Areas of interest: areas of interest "Clothing and Footwear Industrial Park"
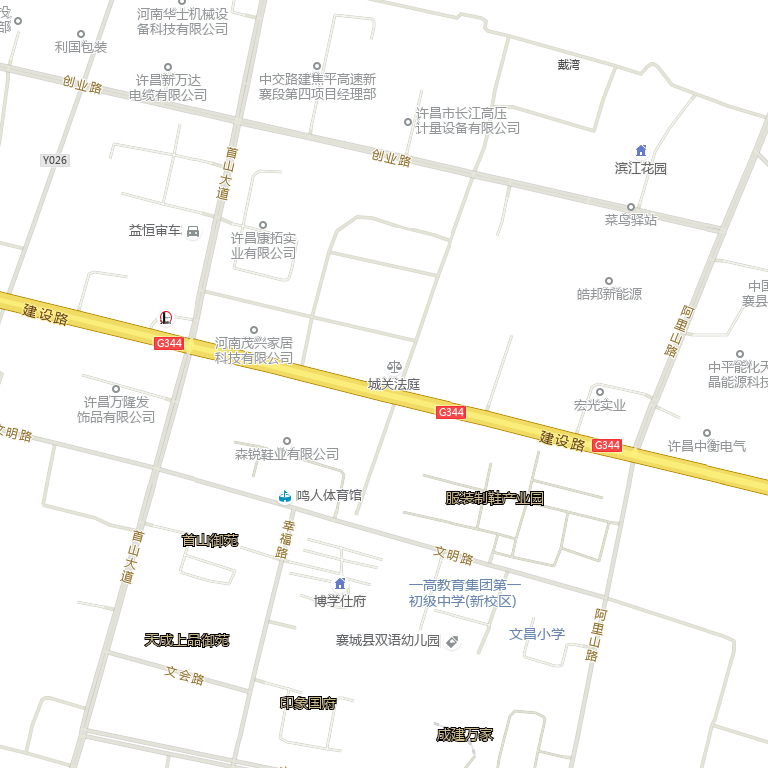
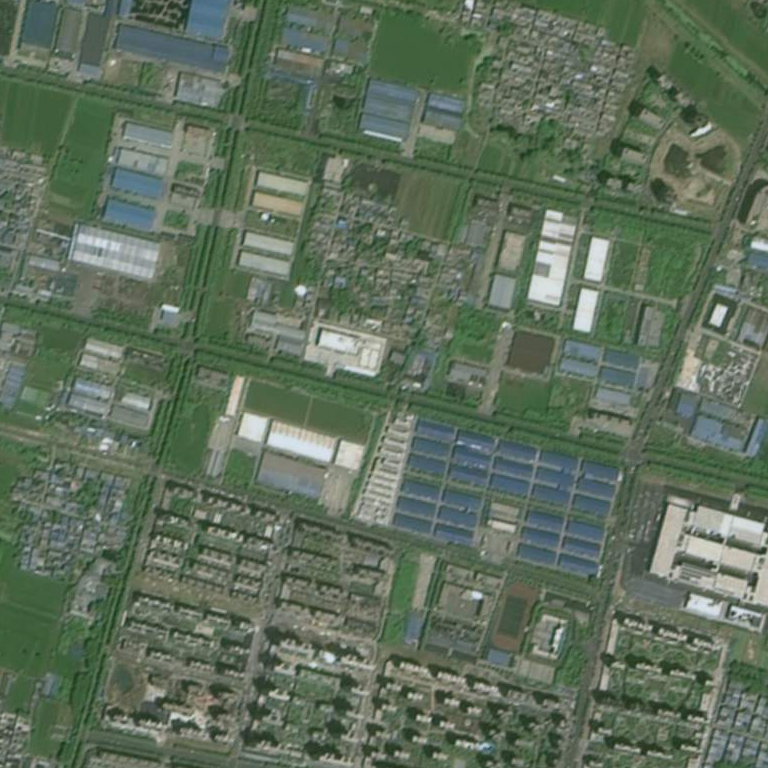